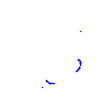
Particle: pion